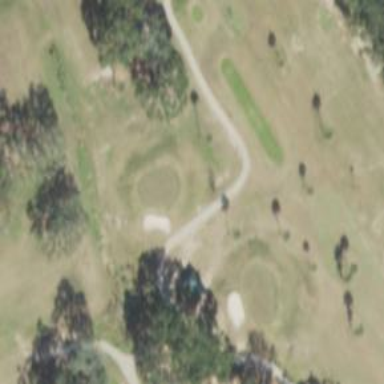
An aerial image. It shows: Service road used as golf cart path.